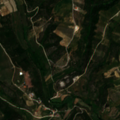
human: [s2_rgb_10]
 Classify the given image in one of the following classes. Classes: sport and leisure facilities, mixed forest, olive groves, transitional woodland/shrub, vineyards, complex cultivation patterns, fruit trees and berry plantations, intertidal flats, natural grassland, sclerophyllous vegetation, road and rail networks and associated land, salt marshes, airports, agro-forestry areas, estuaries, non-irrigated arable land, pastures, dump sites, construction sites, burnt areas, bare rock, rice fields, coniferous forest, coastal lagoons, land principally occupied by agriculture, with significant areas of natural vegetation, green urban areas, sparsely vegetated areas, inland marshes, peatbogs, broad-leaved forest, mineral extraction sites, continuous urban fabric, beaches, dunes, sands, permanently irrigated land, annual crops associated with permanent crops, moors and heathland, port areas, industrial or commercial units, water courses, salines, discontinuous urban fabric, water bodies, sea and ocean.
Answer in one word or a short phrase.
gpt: non-irrigated arable land, complex cultivation patterns, land principally occupied by agriculture, with significant areas of natural vegetation